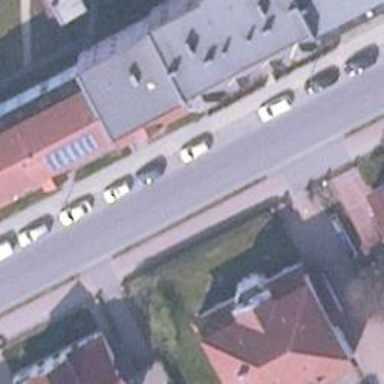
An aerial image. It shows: Sidewalk.